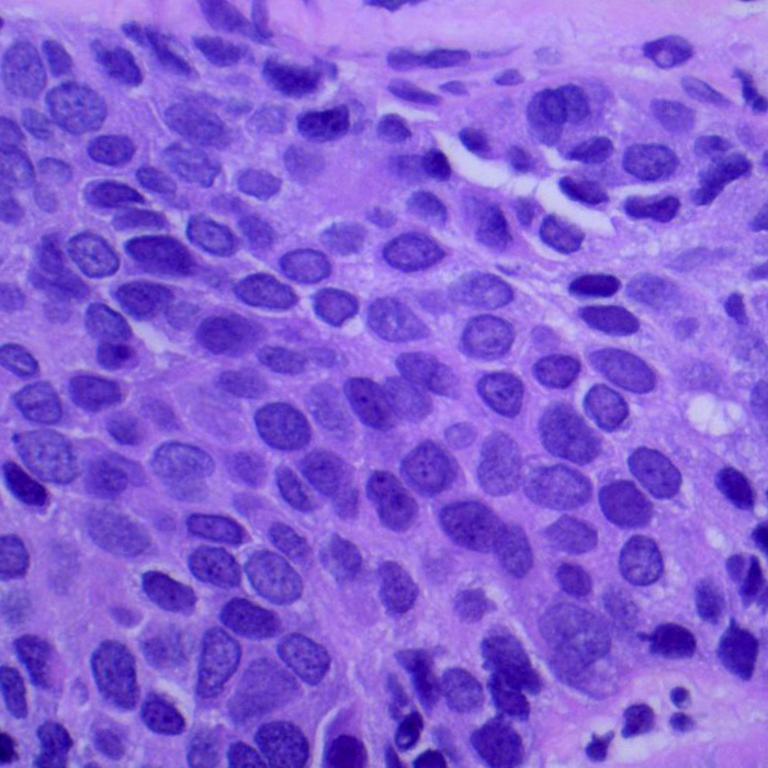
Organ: lung
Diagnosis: squamous carcinomas